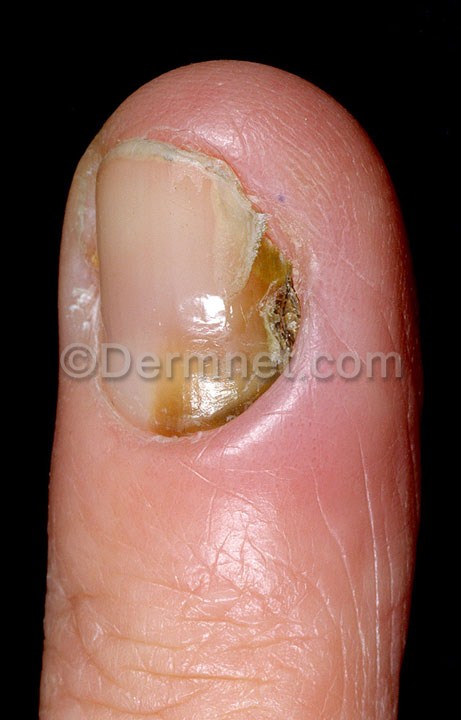
Disease: Nail Fungus and other Nail Disease